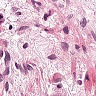
Metastatic tissue present: yes